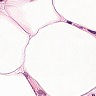
Metastatic tissue present: yes